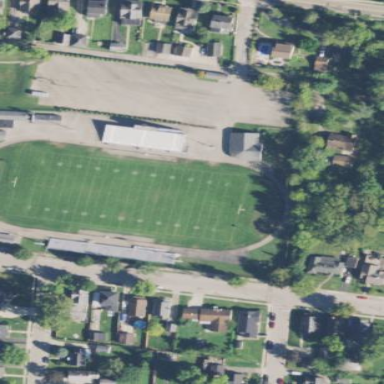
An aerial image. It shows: American football pitch for leisure and sport activities.